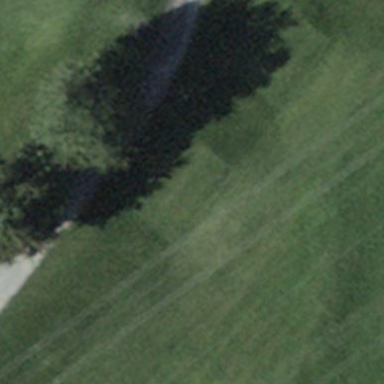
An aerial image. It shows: Golf tee on grassy land.